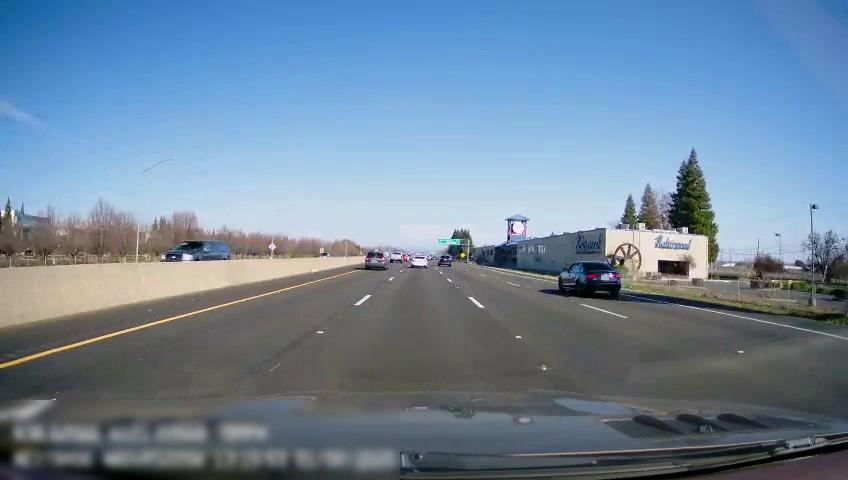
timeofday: Day
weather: Sunny
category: Drivable Space
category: Vehicles | SUV
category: Vehicles | Truck
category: Vehicles | Car
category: Vehicles | Car
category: Vehicles | SUV
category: Vehicles | SUV
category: Lanes | Current Lane
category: Lanes | Current Lane
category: Lanes | Current Lane
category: Lanes | Alternate Lane
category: Lanes | Alternate Lane
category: Lanes | Alternate Lane